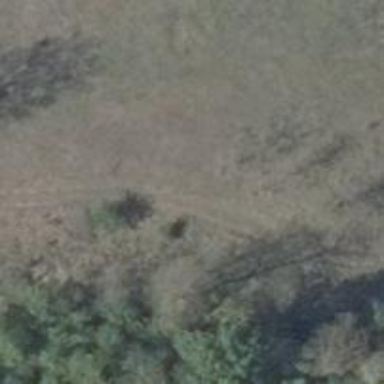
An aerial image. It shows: Hunting stand.